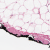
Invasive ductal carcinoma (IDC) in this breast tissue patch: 0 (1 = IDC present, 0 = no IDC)